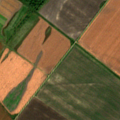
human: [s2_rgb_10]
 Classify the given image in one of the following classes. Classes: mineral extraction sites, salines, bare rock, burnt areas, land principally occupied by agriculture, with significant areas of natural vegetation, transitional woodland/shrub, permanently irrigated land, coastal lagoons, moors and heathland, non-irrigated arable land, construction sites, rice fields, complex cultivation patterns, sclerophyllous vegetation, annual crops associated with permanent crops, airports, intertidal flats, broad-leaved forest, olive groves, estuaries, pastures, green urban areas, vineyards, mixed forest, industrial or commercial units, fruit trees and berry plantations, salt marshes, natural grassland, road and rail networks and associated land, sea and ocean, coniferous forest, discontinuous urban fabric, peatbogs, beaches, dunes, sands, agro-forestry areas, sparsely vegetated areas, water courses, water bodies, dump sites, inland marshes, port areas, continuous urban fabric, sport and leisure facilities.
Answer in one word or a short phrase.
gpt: non-irrigated arable land